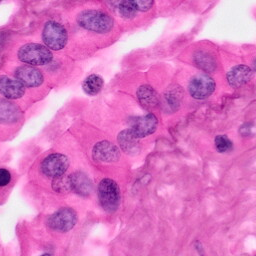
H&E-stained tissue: Pancreatic